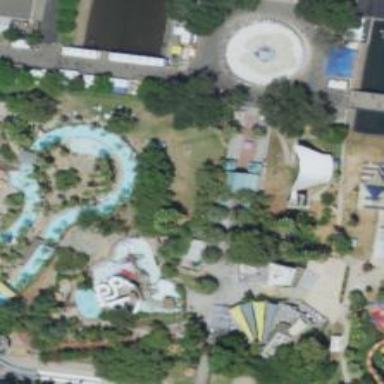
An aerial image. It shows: Theme park.